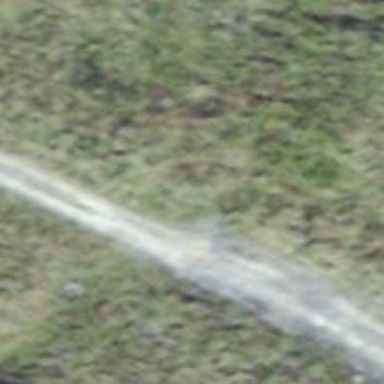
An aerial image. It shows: Dirt track road with grade3 tracktype.